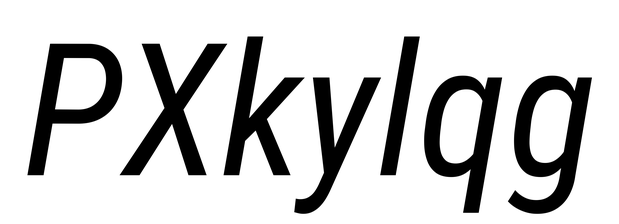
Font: Roboto-Italic_Condensed_Italic